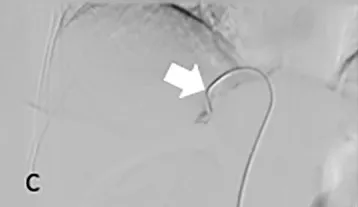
Histological result at time of diagnosis recurrence , White arrow marks the lymph node metastases in the hilus of the liver.
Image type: radiology (x_ray)